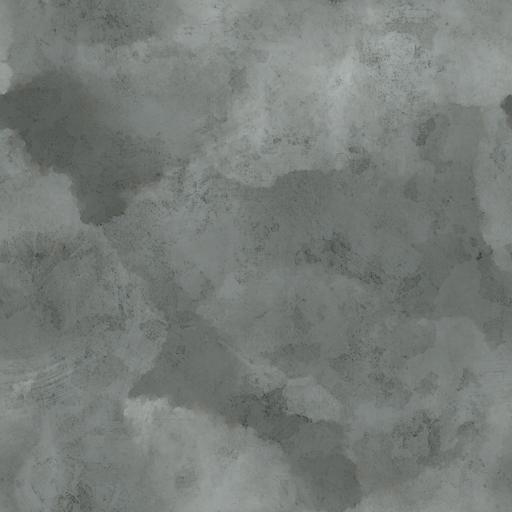
Tags: concrete patches plaster uniform